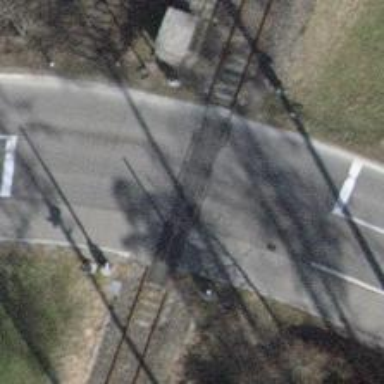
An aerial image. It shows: Railway crossing with double half barrier.